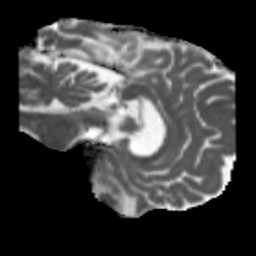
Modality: MD
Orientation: sagittal
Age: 66
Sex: male
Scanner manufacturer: siemens
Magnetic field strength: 3 T
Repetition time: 5.47 s
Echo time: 0.0854 s